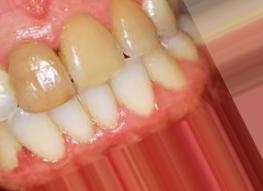
Condition: Tooth Discoloration